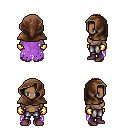
a pixel art fantasy rpg character, female body template, human, dark skin, maroon tattered cape, metal pants, blonde long mohawk hairstyle, cloth hood, gold gloves, maroon shoes, four views (front, back, left, right), 2x2 character sprite sheet, small pixel art, hard edges, no anti-aliasing